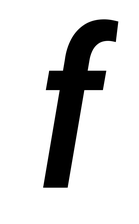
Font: Roboto-Italic_Condensed_Medium_Italic